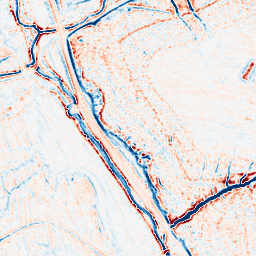
Category: edge_preserving
Decomposition family: bilateral
Decomposition parameters: d: 9
sigma_color: 75
sigma_space: 50
Upsampling method: cubic_mitchell
Upsampling parameters: scale: 8
Upsampling scale: 8